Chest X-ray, AP view. Patient: 52 years old, sex M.
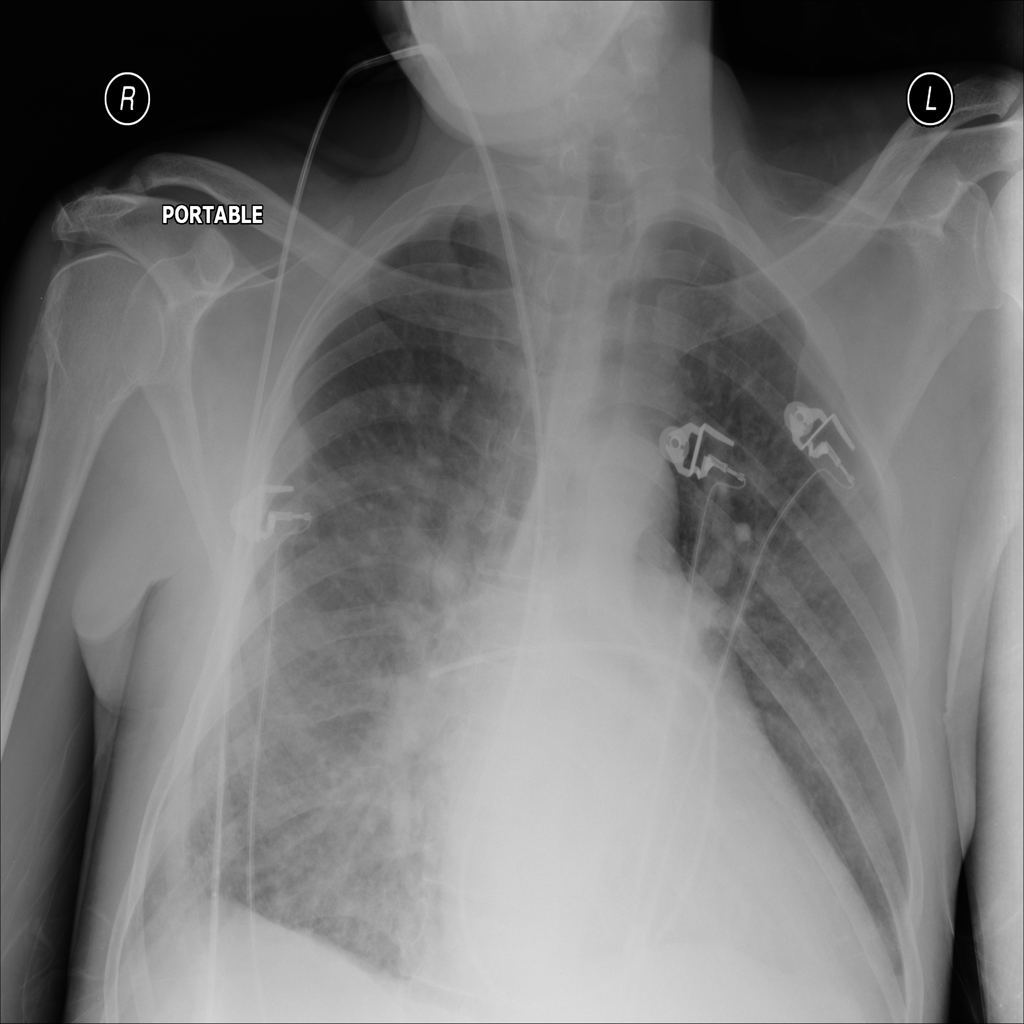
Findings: Effusion, Infiltration